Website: macys
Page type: gifting
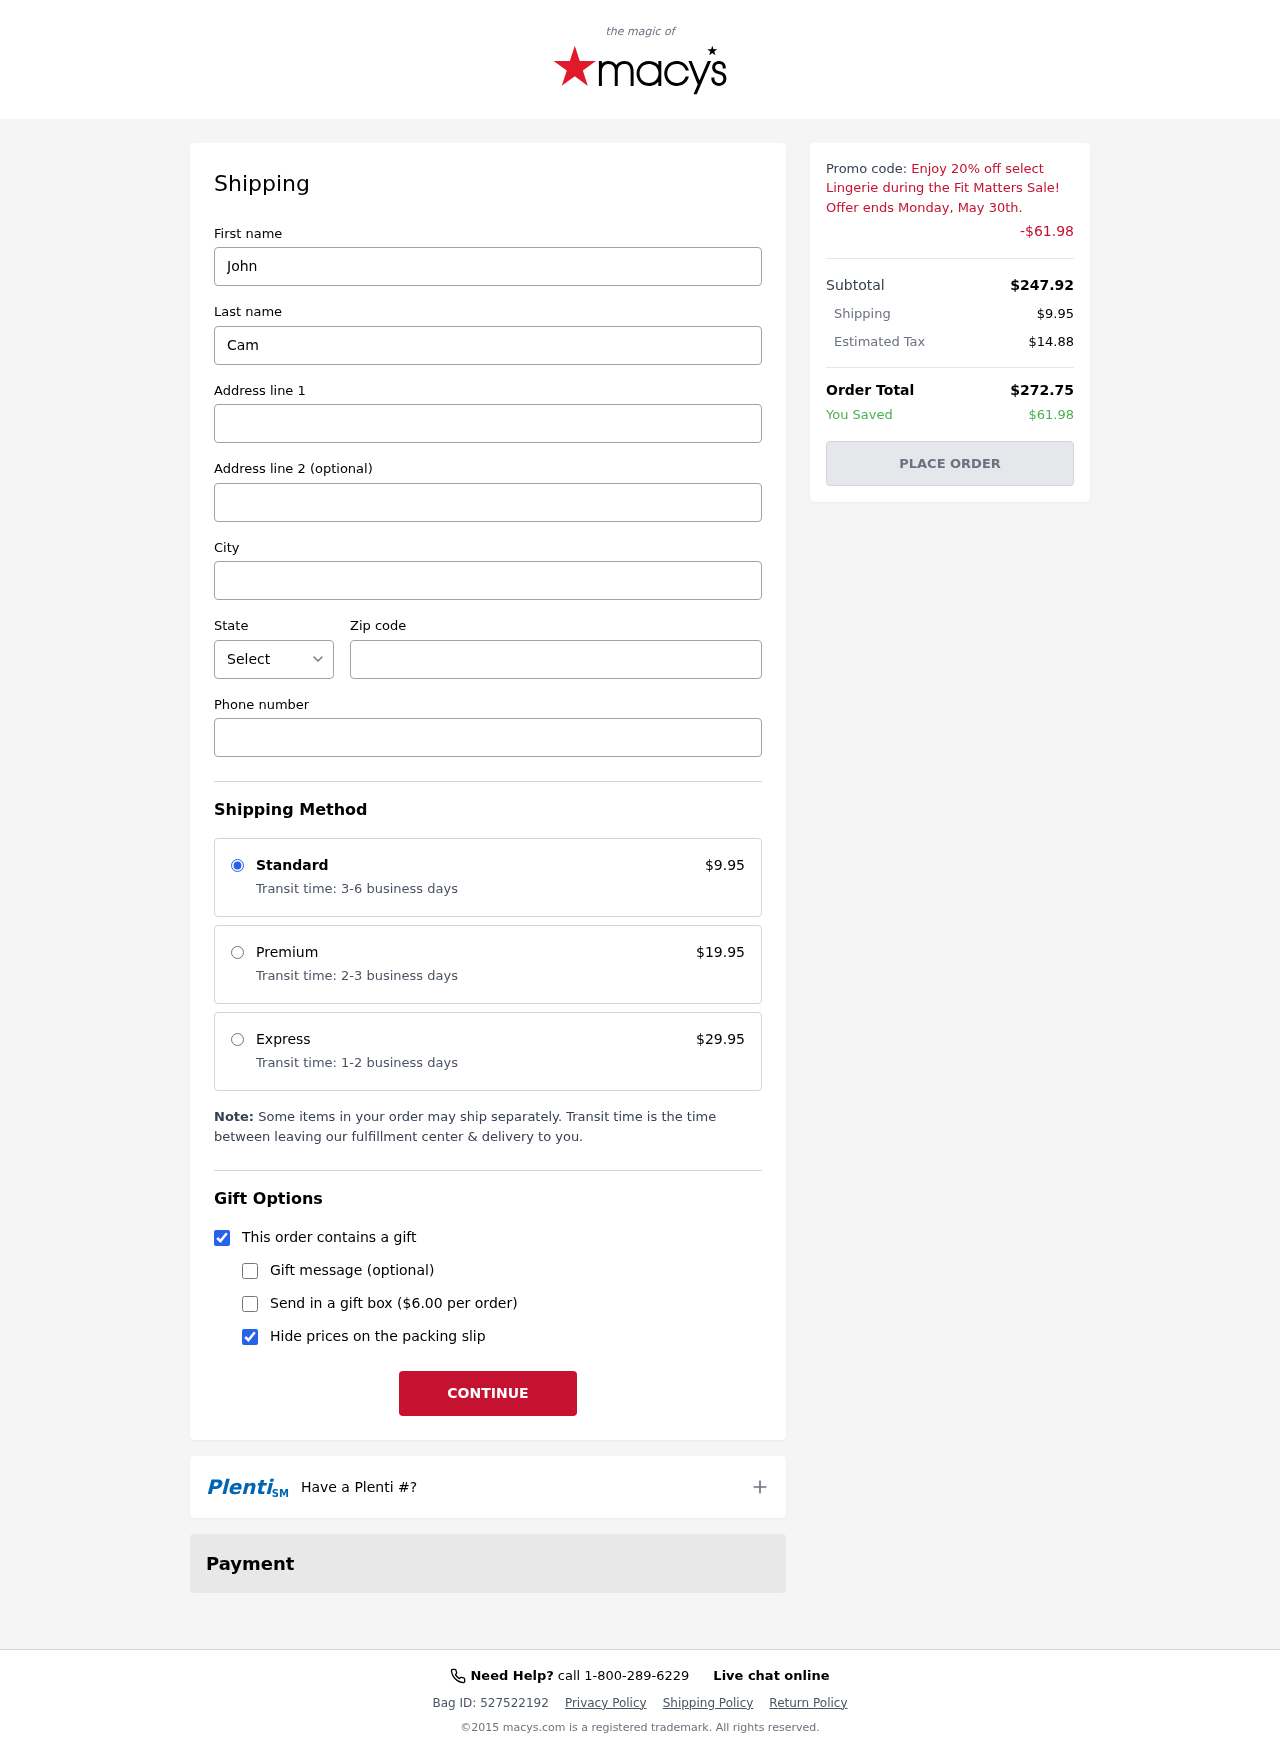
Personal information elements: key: PII_CITY
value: New Lisafurt
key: PII_FIRSTNAME
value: John
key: PII_LASTNAME
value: Camacho
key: PII_PHONE
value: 9843764803
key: PII_POSTCODE
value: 38554
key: PII_STATE_ABBR
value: MI
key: PII_STREET
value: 123 Stanley Meadow
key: PII_STREET2
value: Suite 357
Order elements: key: ORDER_SHIPPING_COST
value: $9.95
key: ORDER_DISCOUNT
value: -$61.98
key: ORDER_SUBTOTAL
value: $247.92
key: ORDER_TAX
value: $14.88
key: ORDER_TOTAL
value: $272.75
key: ORDER_SAVINGS
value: $61.98